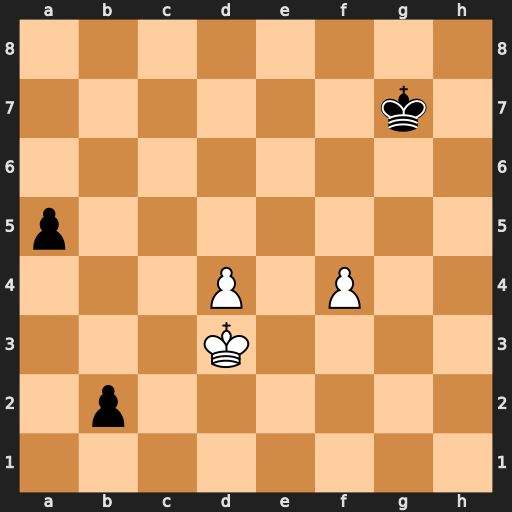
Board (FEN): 8/6k1/8/p7/3P1P2/3K4/1p6/8
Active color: w
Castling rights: -
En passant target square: -
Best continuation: Kc2 b1=Q+ Kxb1